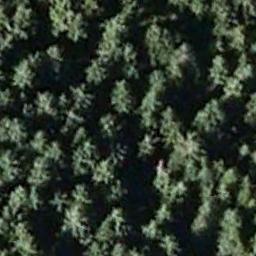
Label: forest